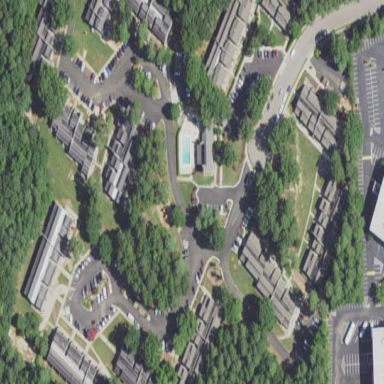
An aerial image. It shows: Residential area within neighborhood.